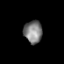
Tissue: prostate
Cell type: T cells
Senescence score: 0.3049
Nuclear area (px): 406
Mean DAPI intensity: 125.813